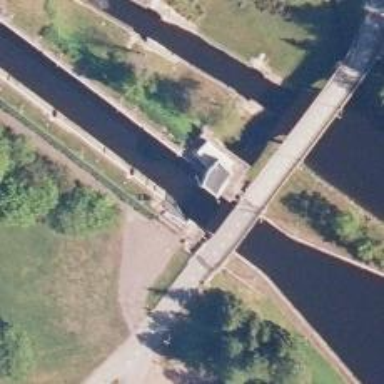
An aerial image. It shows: Lock gate along waterway.